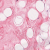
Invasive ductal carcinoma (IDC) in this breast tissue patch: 0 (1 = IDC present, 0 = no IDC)